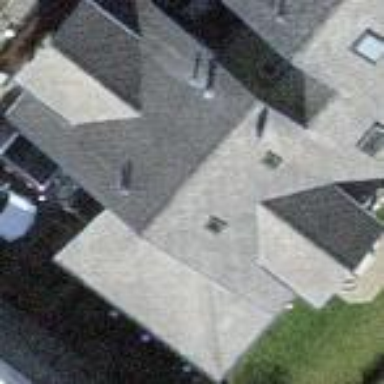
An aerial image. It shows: Gabled roof house.